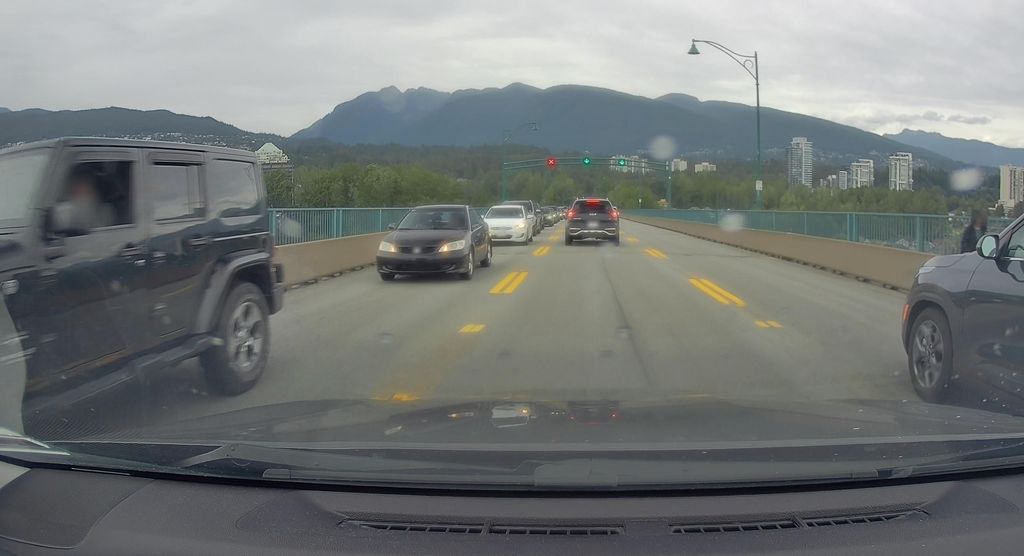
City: vancouver